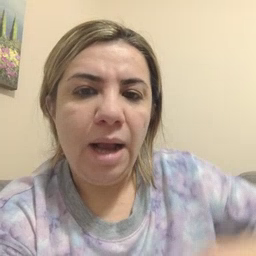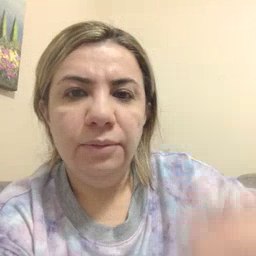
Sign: high